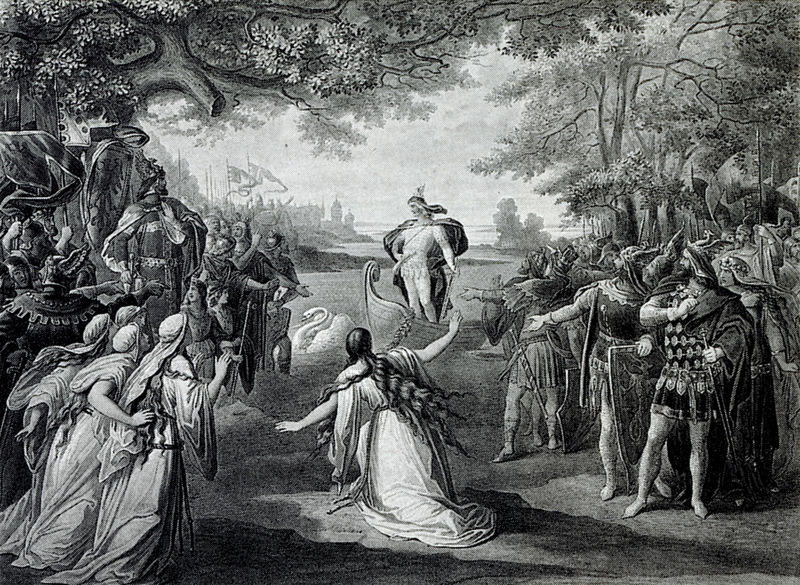
Titel: Szenenillustration zu "Lohengrin" nach der Münchner Neuinszenierung vom 16.Juni 1867. 1. Aufzug, 3.Szene, Aue am Ufer der Schelde, Lohengrins Ankunft.
Künstler: Michael Echter
Schlagwörter: baum, blätter, flügel, gruppe, held, kämpfer, laub, mann, schatten, umhang, wasser, weiß, bäume, fluss, frauen, landschaft, menschen, see, stadt, ufer, äste, frau, frisur, geste, grau, haar, hintergrund, kleid, kleider, licht, männer, schwarz, zeichnung, gürtel, park, schleier, schloss, leute, malerei, menge, jung, stehen, bild, gesten, stamm, zweige, gewand, haare, lange haare, mantel, adel, bühne, oper, theater, krone, locken, schön, wald, boot, kahn, engel, garten, taille, wellen, liebe, düster, schwan, fahnen, studie, grafik, graphik, bühnenbild, romantik, angst, krieg, könig, soldaten, braut, zopf, wandmalerei, gruppen, spiel, umgang, druck, jungfrau, schwarz-weiß, radierung, stich, bayreuth, wagner, schwert, streit, waffen, knien, waffe, furcht, helm, herrscher, ehefrau, mythologie, menschenmenge, ritter, rüstung, maserung, harnisch, jüngling, jesus, götter, zeus, bacchus, mythos, rinde, sage, krieger, prinz, huldigung, adlige, adliger, ankunft, eichen, neugier, kupferstich, theatralisch, burgen, illsutration, wikinger, kronen, rüstungen, standarten, kleide, mäume, illusionistisch, eroberer, altertum, messias, germanen, hagen, lohengrin, saage, germanisch, schelde, elsa, brabant, jungfer, priesterinn, schreier, wsoldaten, lohenrin, schawn